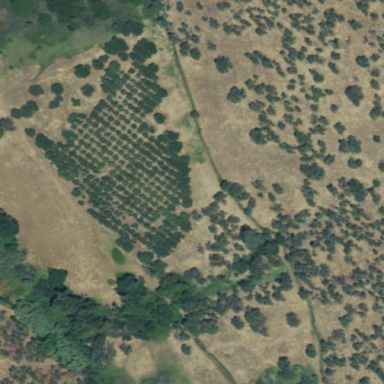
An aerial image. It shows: Orchard filled with olive trees.